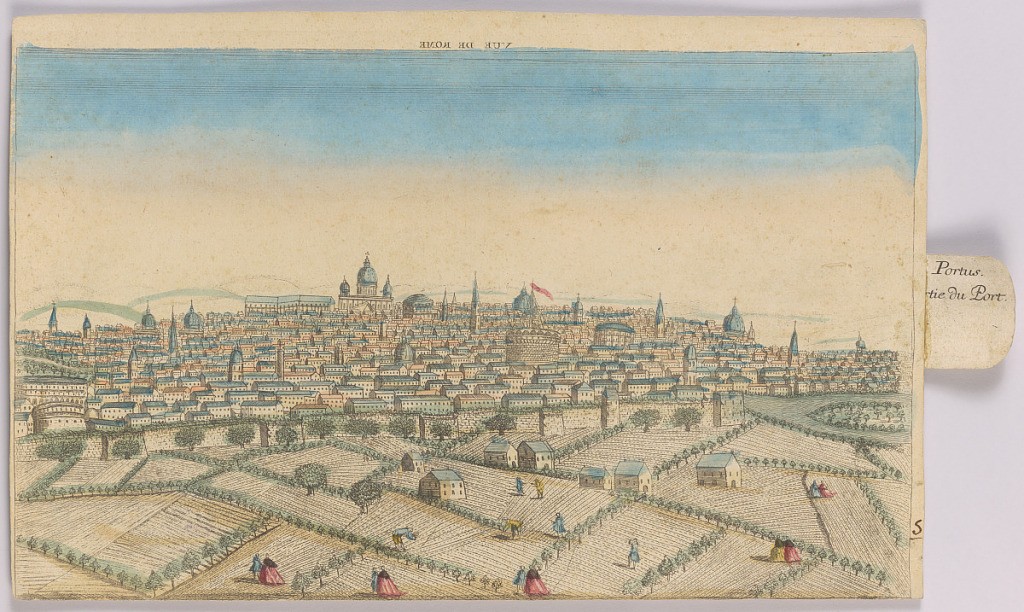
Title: Peep-Show Print
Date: mid-18th century
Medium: Engraving and brush and wash on paper
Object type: Print
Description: Peep-show print